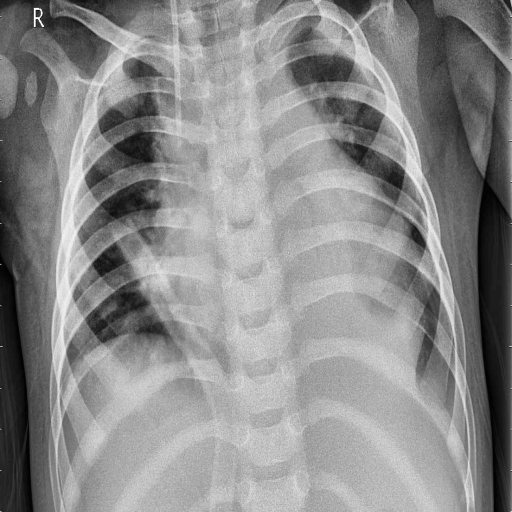
Finding: PNEUMONIA